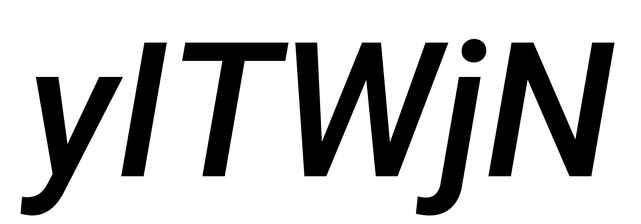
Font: Roboto-Italic_Medium_Italic